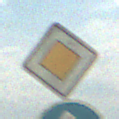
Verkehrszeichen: Vorfahrtsstrasse
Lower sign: VorgeschriebeneFahrtrichtungGeradeaus
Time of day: MorningAfternoon
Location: Outdoor (Beach)
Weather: PartlyCloudy
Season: NotSpecified
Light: Natural